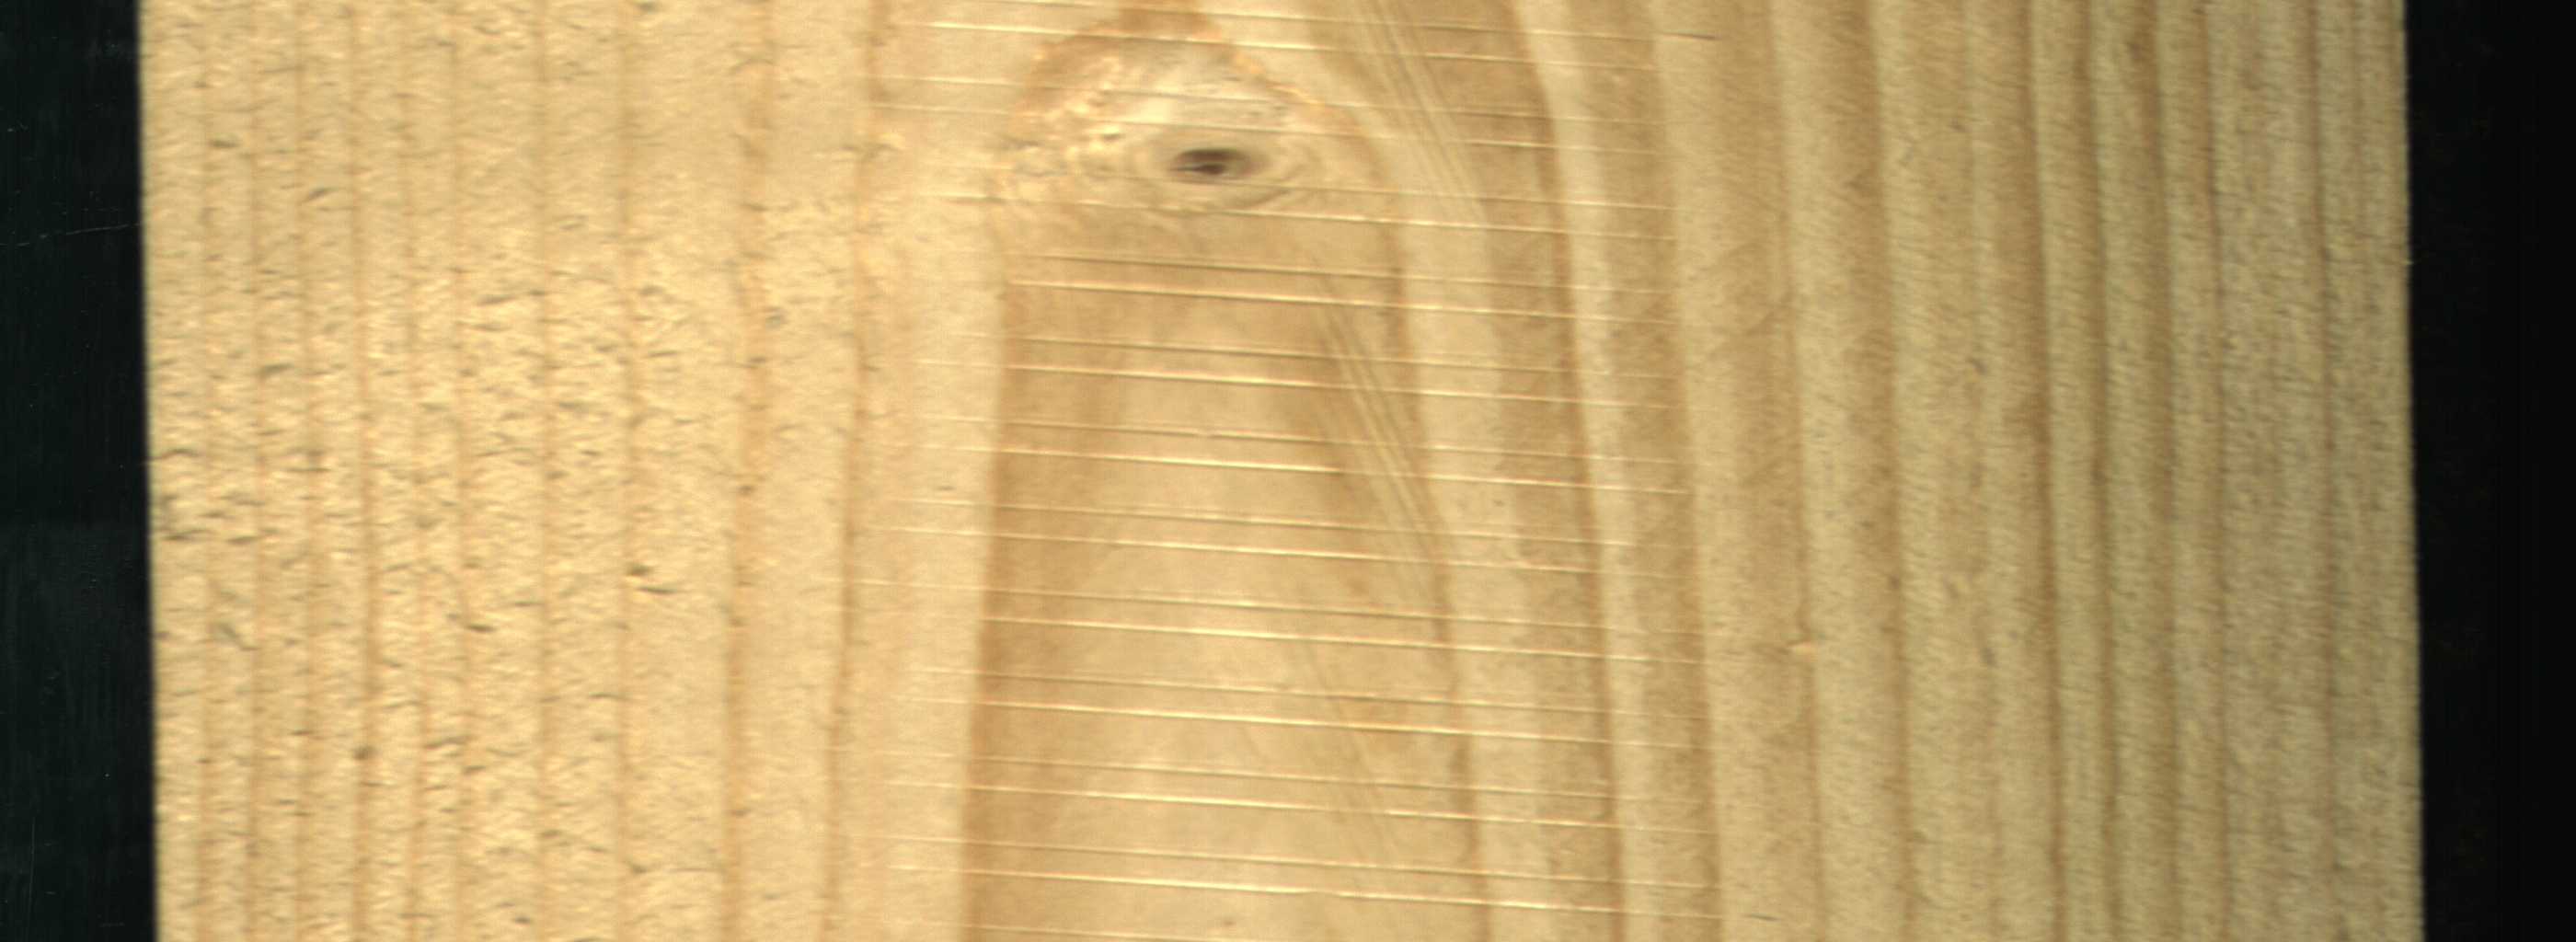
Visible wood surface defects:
Live_Knot